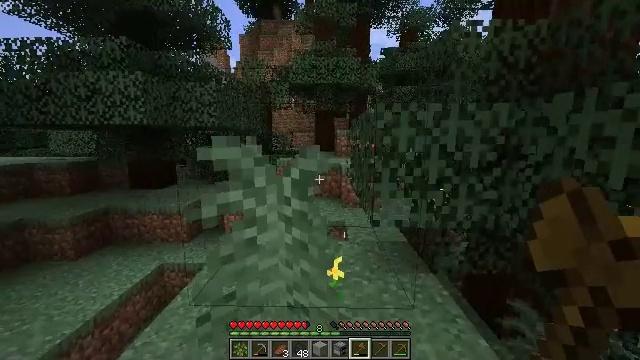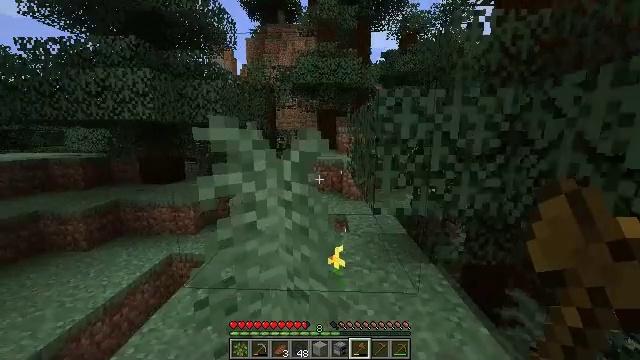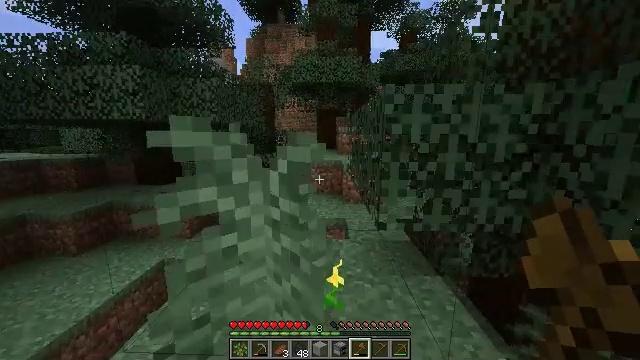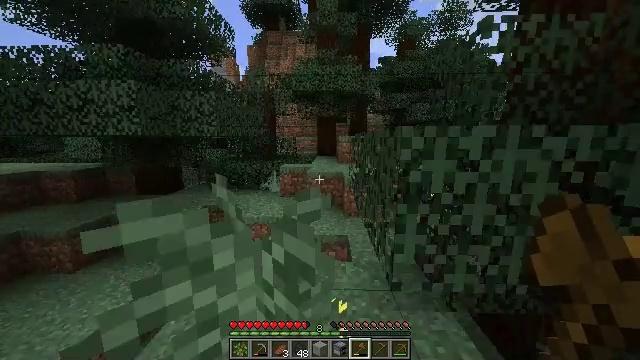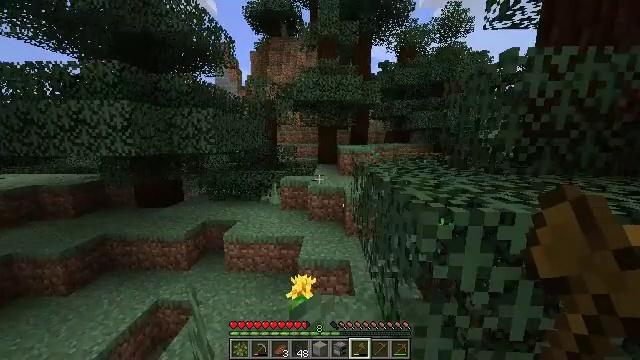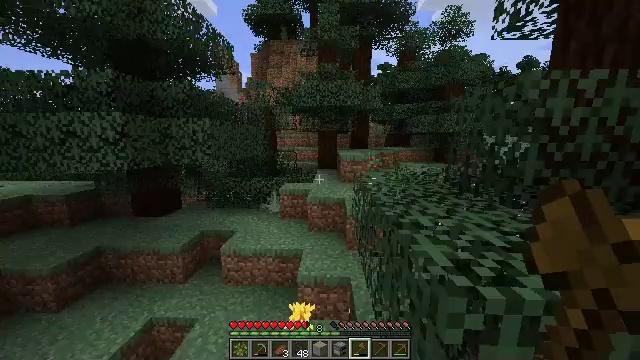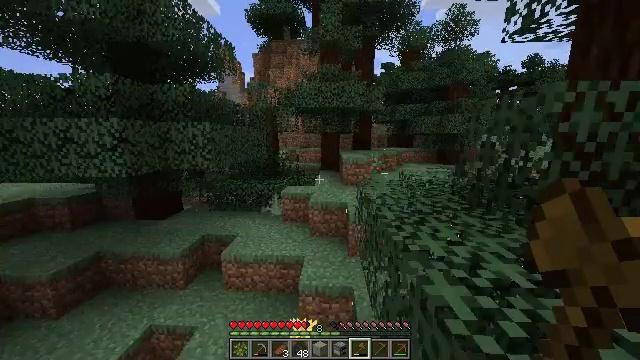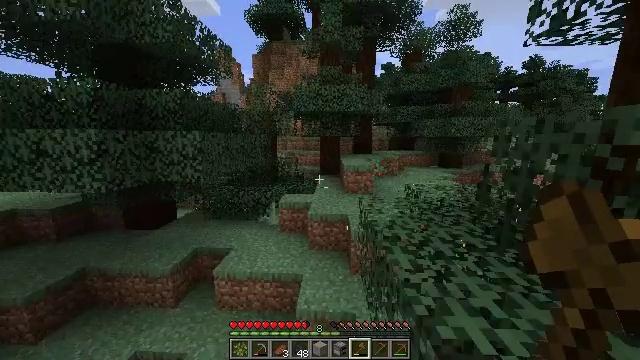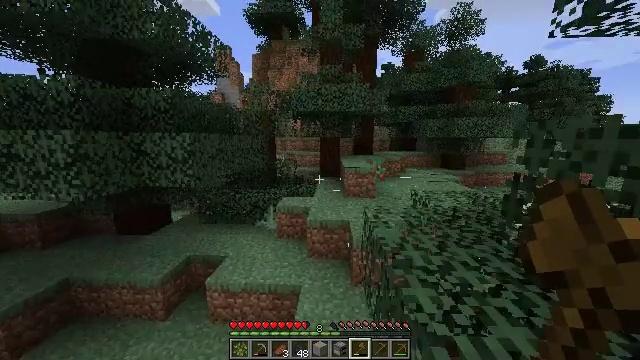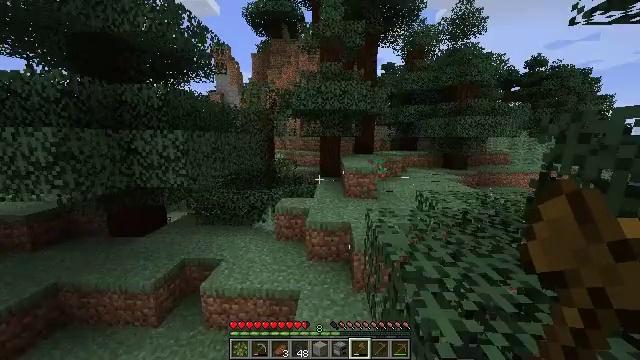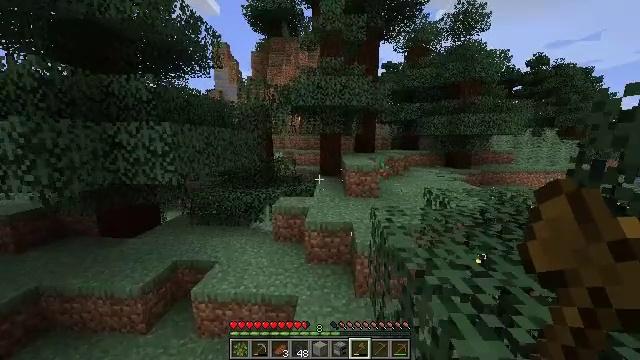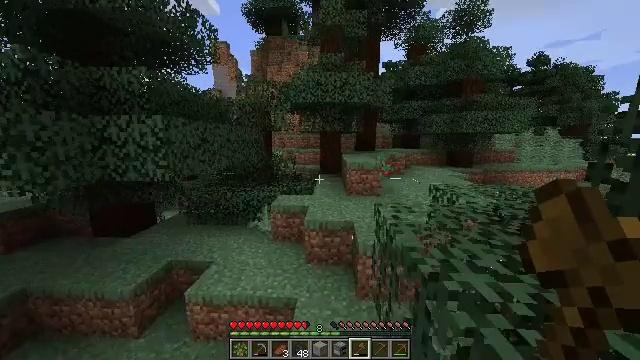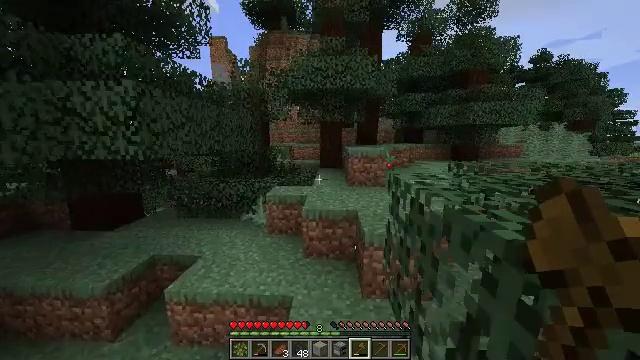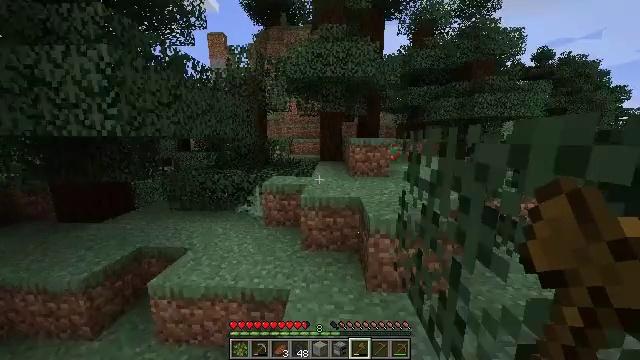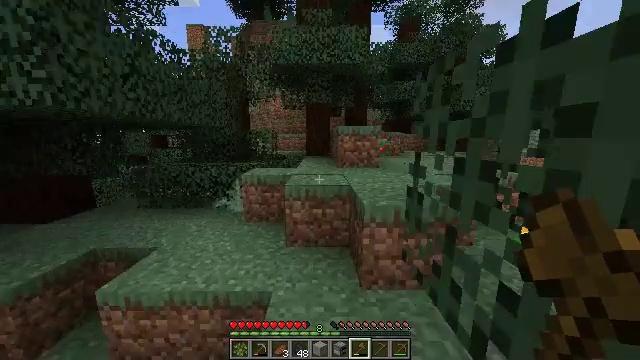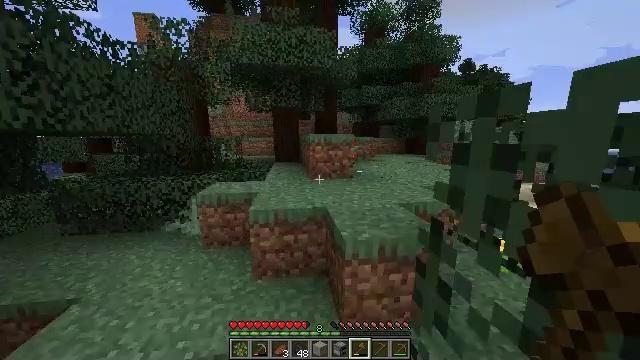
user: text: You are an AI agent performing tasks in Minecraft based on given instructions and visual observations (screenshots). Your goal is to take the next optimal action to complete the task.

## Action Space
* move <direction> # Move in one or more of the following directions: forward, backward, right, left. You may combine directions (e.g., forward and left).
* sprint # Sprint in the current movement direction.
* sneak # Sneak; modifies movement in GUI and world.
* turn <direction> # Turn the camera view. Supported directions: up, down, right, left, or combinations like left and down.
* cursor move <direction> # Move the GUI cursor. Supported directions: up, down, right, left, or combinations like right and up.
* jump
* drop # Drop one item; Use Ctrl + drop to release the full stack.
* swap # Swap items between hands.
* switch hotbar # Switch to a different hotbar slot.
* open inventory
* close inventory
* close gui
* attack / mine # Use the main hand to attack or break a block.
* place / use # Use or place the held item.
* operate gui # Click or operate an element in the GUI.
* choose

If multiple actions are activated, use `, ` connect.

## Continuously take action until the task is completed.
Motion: motion action
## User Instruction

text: Harvest sweet berries by mining the bush.
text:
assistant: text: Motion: move forward, sprint, jump
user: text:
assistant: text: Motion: move forward, sprint, jump
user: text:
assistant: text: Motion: move forward, jump
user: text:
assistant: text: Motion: move forward, jump
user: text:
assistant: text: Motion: move forward, jump
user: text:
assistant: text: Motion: move forward, jump
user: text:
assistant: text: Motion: move forward, jump
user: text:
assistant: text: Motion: move forward, jump
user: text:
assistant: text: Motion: move forward, jump
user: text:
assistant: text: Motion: move forward, jump
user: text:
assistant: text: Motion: move forward, jump
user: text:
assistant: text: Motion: move forward, jump
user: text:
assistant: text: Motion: move forward, jump
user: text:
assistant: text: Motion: move forward, sprint, turn right, jump
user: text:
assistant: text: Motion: move forward, sprint, turn right, jump
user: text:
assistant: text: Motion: move forward, sprint, turn right, jump
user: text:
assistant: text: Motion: move forward, sprint, turn right, jump
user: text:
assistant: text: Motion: move forward, turn right, jump
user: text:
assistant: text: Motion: move forward, turn right, jump
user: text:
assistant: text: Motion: move forward, jump
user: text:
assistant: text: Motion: move forward, jump
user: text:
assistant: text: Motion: move forward, jump
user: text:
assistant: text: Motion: move forward, jump
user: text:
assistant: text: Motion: move forward, jump
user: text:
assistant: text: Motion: move forward, sprint, turn down, jump
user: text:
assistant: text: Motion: move forward, sprint, turn left and down, jump
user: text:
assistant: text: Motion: move forward, sprint, turn left and down, jump
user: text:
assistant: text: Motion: move forward, turn left and down, jump
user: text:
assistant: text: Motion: move forward, turn left and down, jump
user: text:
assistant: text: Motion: move forward, turn left and down, jump